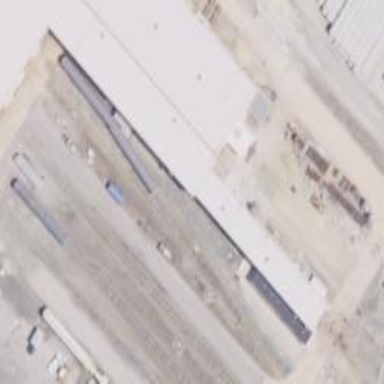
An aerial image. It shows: Railway yard used for servicing trains.